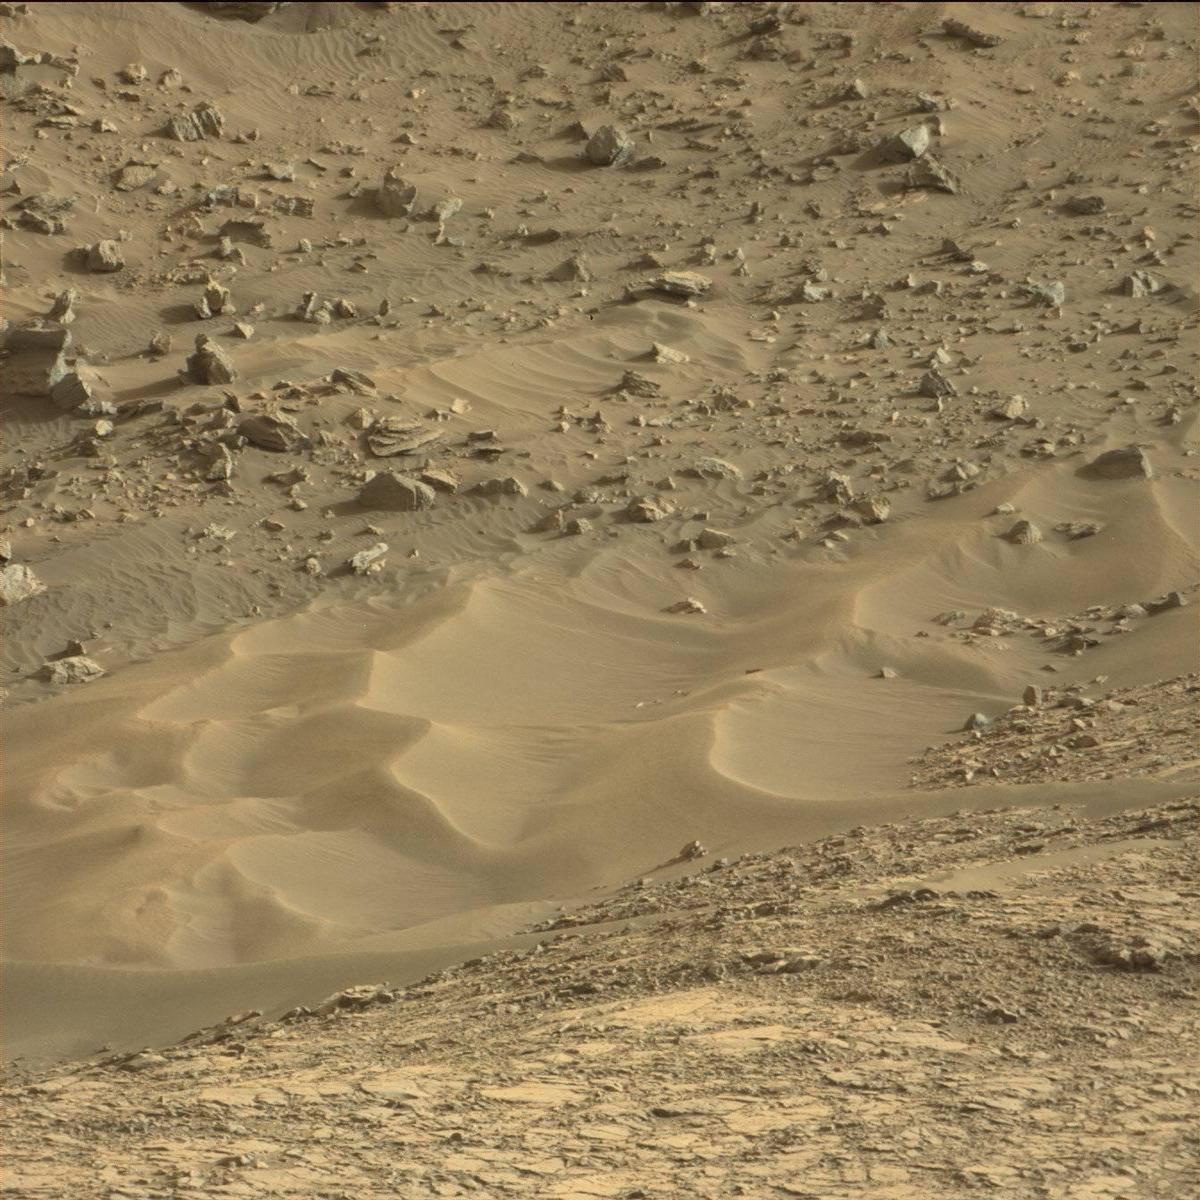
Terrain classes present: Bedrock, Rock, Sand / Soil